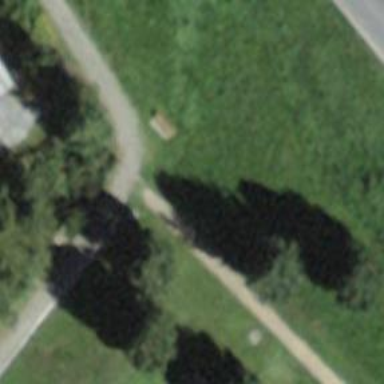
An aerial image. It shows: Bench for seating.